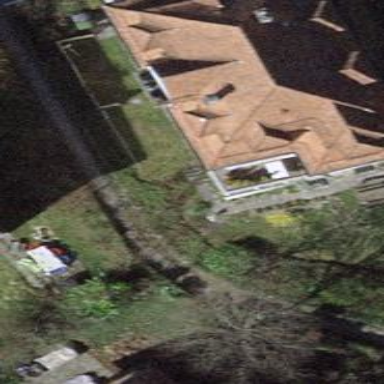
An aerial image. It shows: Building with pyramidal-shaped roof.